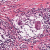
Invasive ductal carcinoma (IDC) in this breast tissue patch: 0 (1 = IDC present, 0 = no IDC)